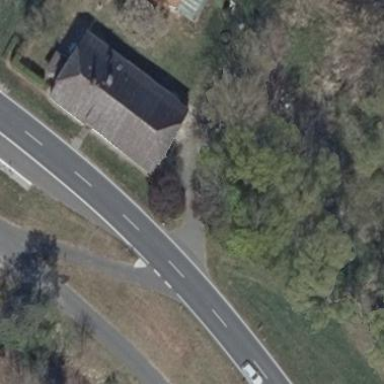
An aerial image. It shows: Building with half-hipped roof shape.